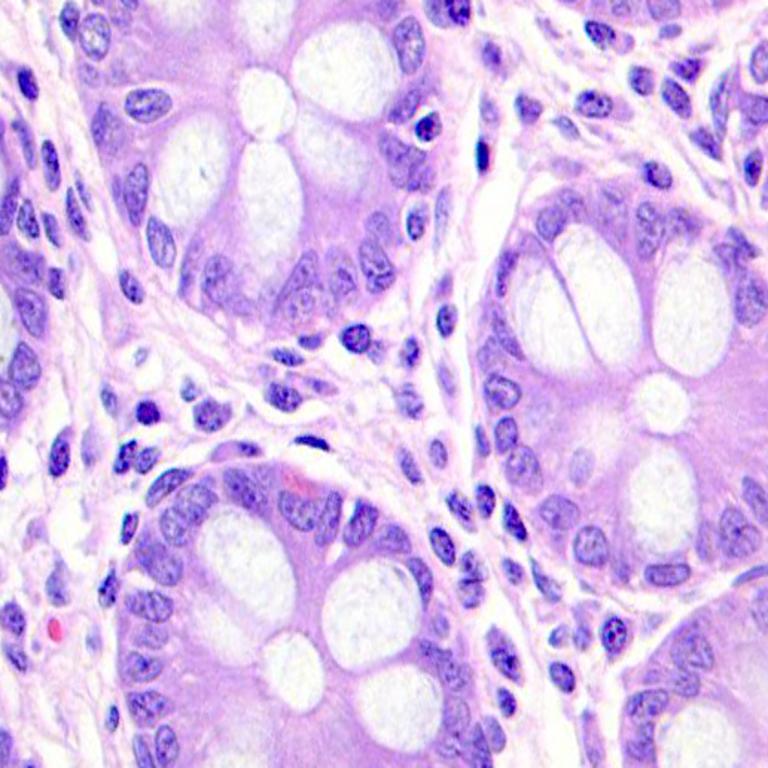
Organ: colon
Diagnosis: benign